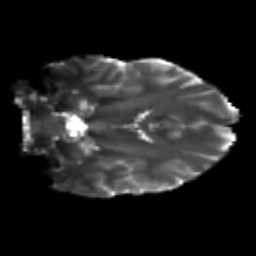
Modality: T2w
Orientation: coronal
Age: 21
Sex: male
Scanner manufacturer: siemens
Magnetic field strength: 3 T
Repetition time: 3.5 s
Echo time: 0.104 s